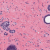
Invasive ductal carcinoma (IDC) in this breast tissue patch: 0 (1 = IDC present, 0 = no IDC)